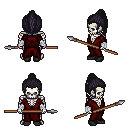
a pixel art fantasy rpg character, male body template, skeleton, red robe, red pants, raven long topknot hairstyle, white cloth bandages, black shoes, spear, four views (front, back, left, right), 2x2 character sprite sheet, small pixel art, hard edges, no anti-aliasing